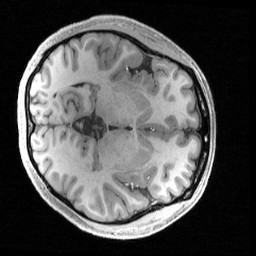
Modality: T1w
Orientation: axial
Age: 21
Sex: female
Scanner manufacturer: siemens
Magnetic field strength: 3 T
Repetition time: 2.4 s
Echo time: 0.00224 s